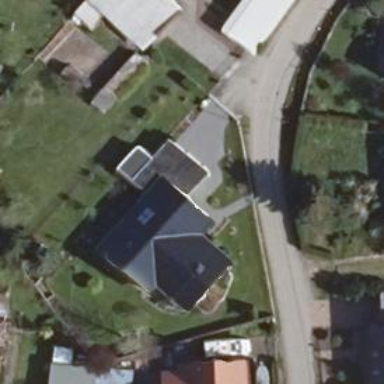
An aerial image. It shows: Residential building.